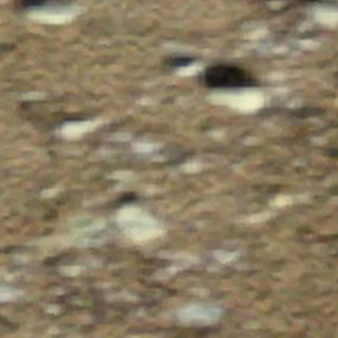
Label: other